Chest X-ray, PA view. Patient: 59 years old, sex M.
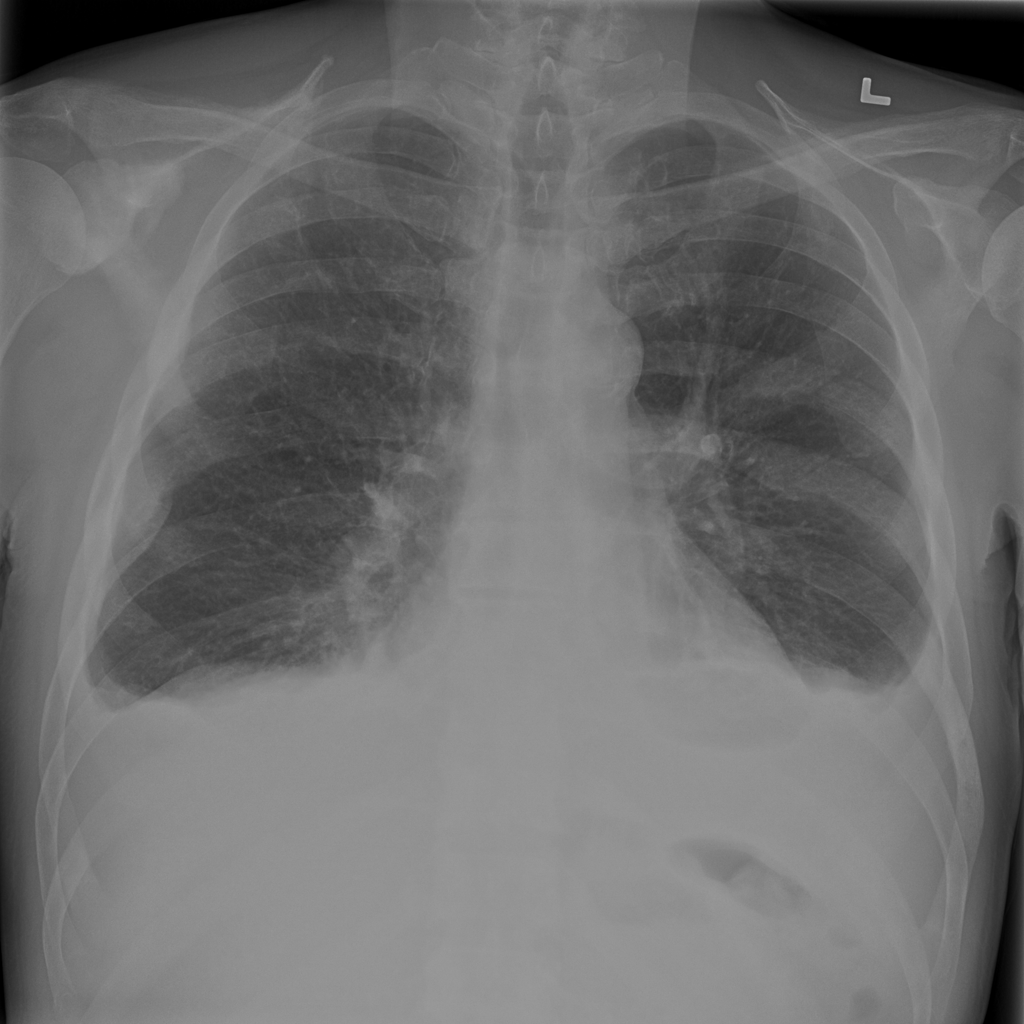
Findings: No Finding